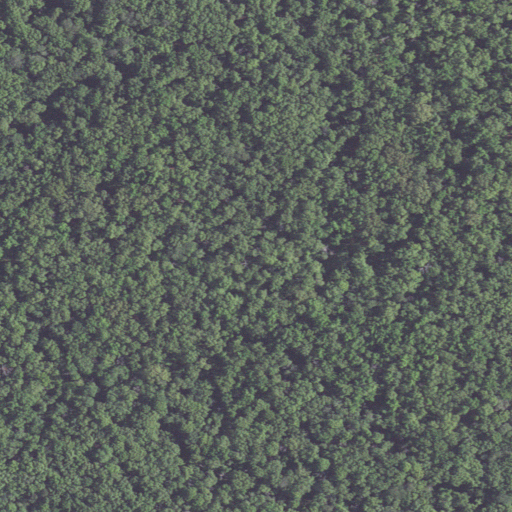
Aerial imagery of ridge(s) in Missouri named Cow Knoll Ridge containing only woody wetlands